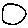
Label: circle